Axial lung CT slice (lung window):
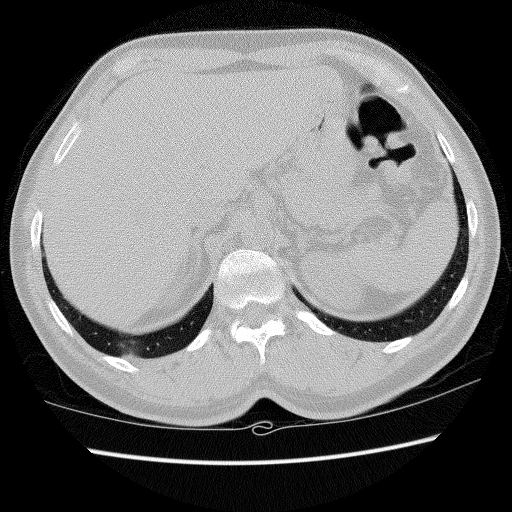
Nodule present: no